Interaction volume radius: 5 \u00c5
Interaction volume height: 10 \u00c5
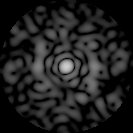
Disorder parameter: 0.7161